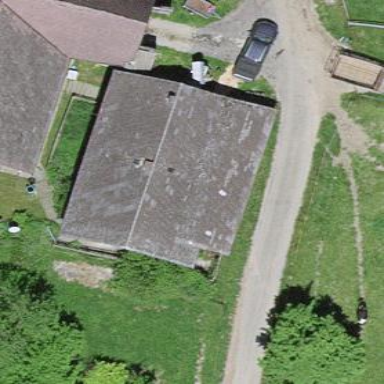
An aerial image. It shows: Sty building.